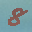
Label: 8